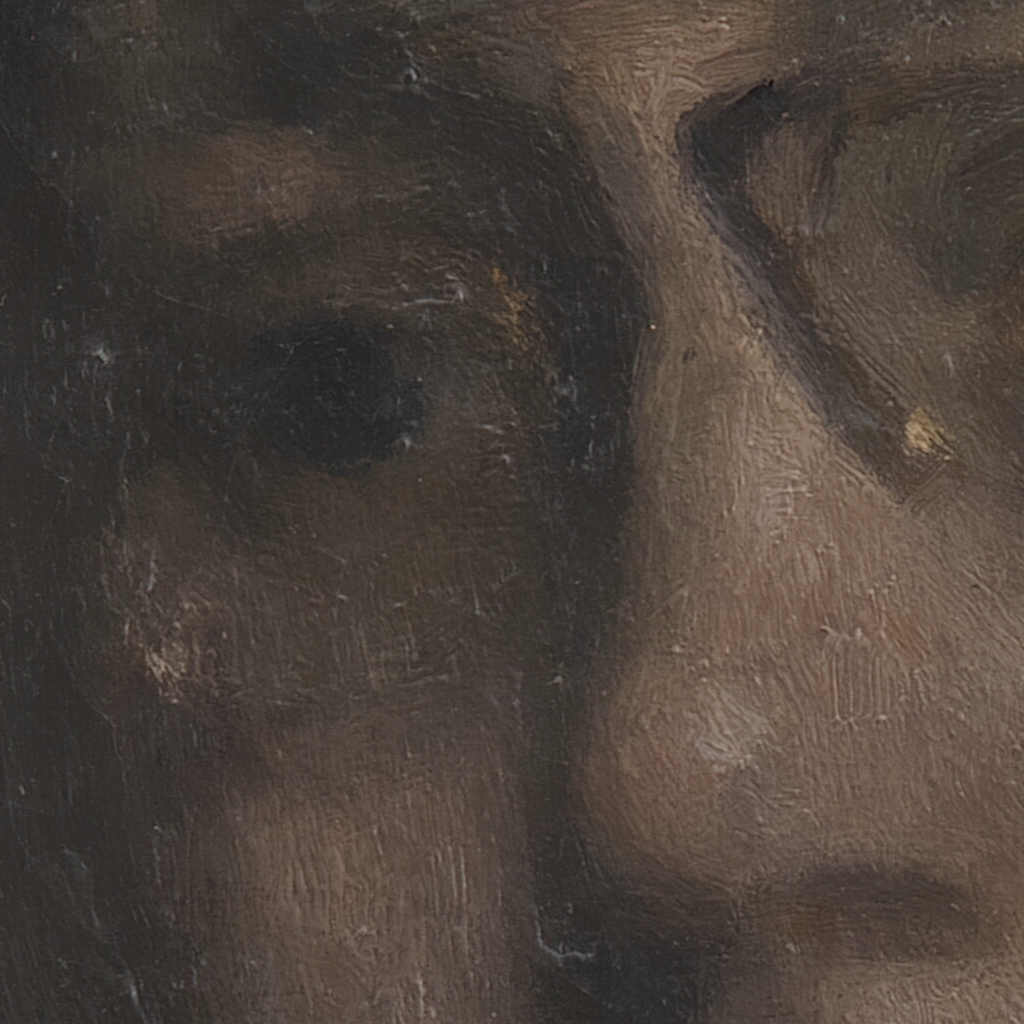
portrait painting, extreme close up, dark chiaroscuro, single eye and nose of woman with wire-rimmed glasses in three-quarter view, dark atmospheric background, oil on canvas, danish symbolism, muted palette